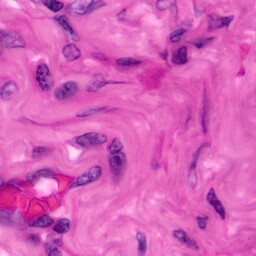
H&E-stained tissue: Pancreatic